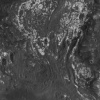
Atmospheric dust classification: not_dusty